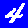
Digit: 4